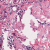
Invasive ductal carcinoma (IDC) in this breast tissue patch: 0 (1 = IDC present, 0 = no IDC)